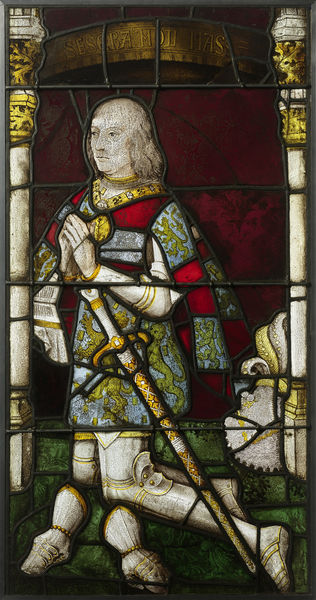
Titel: Portret van Engelbert II van Nassau
Künstler: Nicolaes Rombouts
Standort: Amsterdam
Institution: Rijksmuseum
Schlagwörter: mann, umhang, gelb, grün, bunt, fenster, glas, säulen, rot, kirche, gewand, gold, haare, mantel, reiter, schwert, knien, soldat, beten, gebet, bleiglas, ritter, rüstung, löwen, heiliger, heilig, demut, glass, kirchenfenster, hände falten, hüstung